Interaction volume radius: 10 \u00c5
Interaction volume height: 15 \u00c5
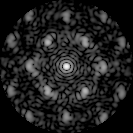
Disorder parameter: 0.4966